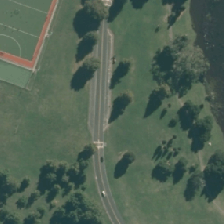
Land cover: urban_parkland